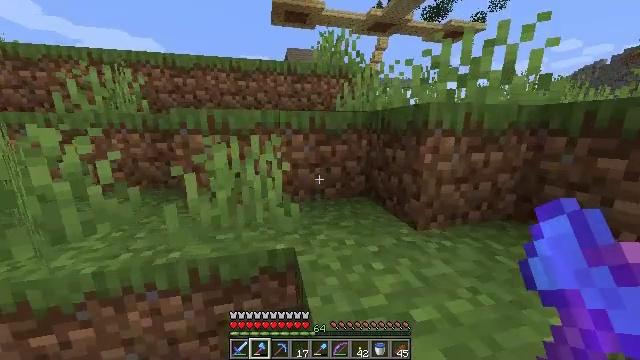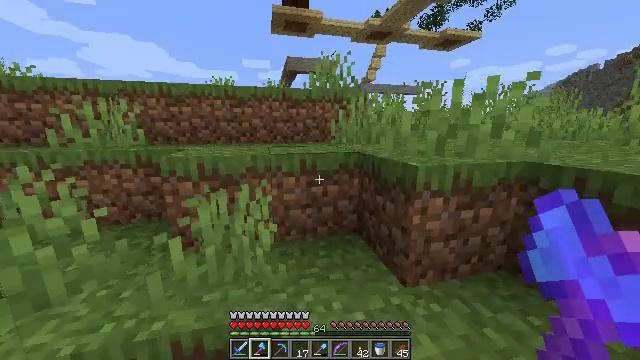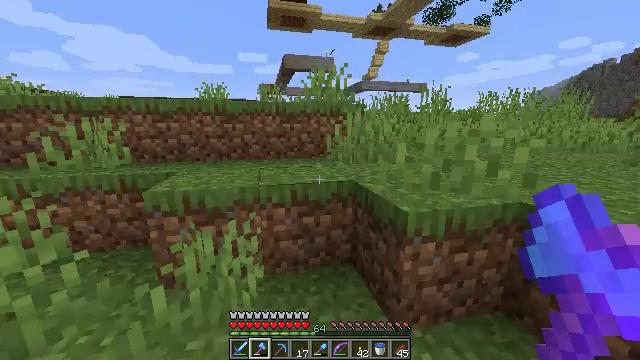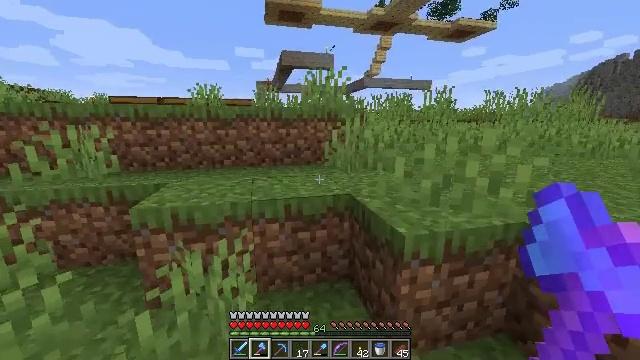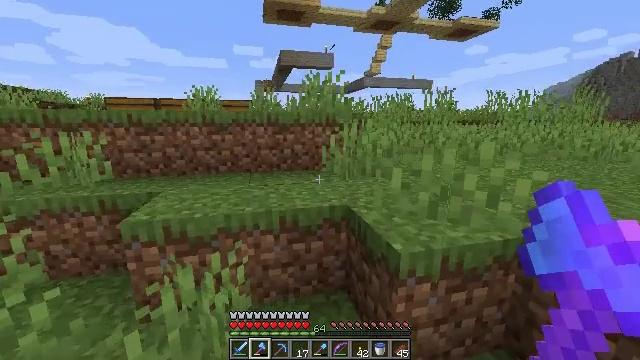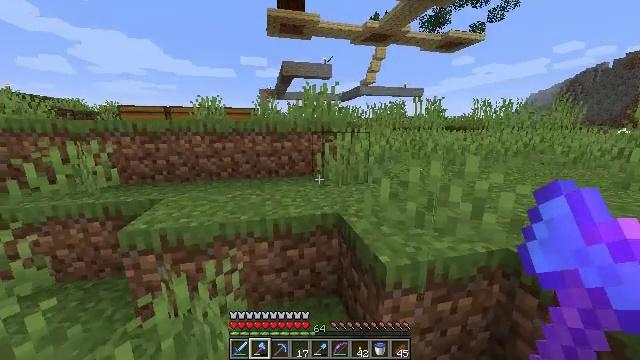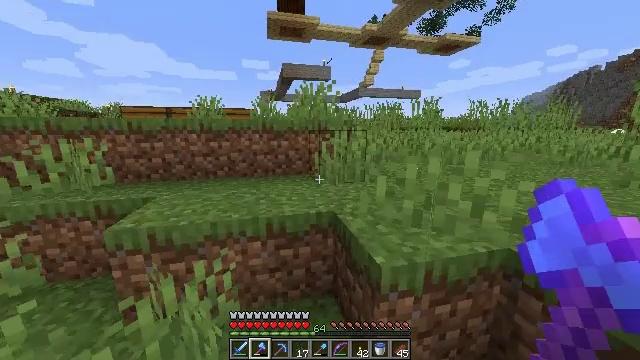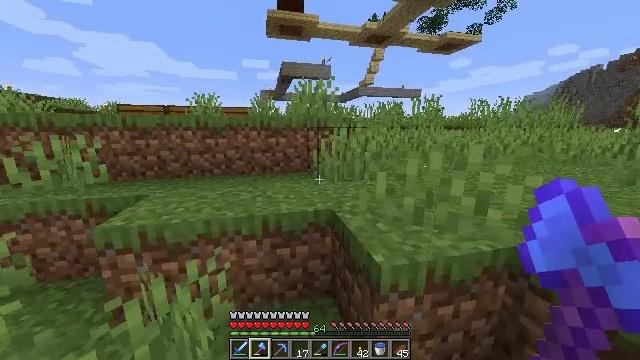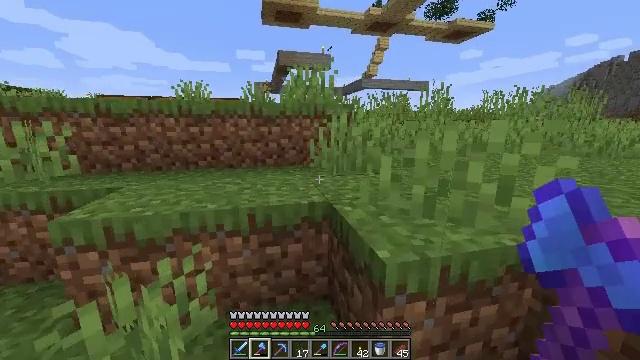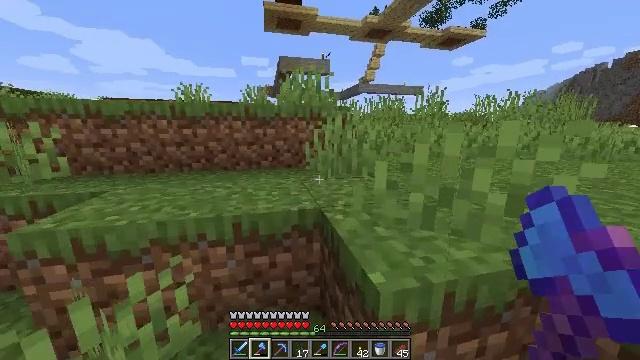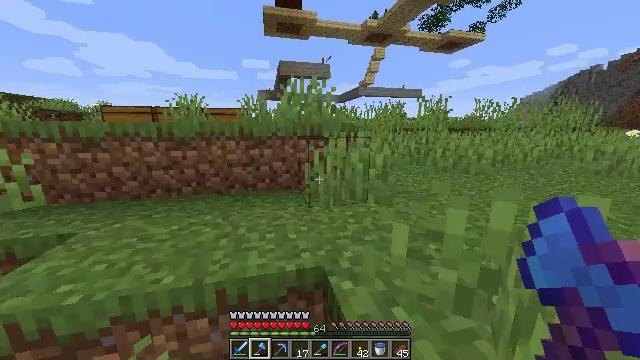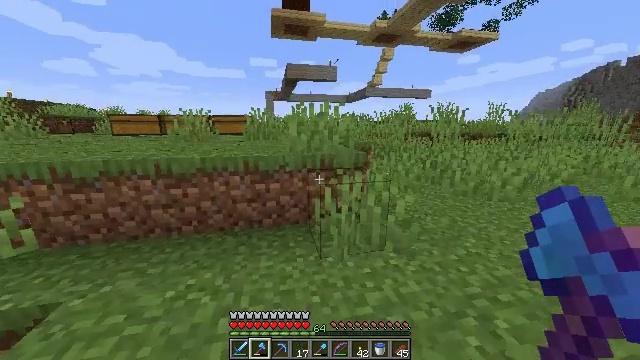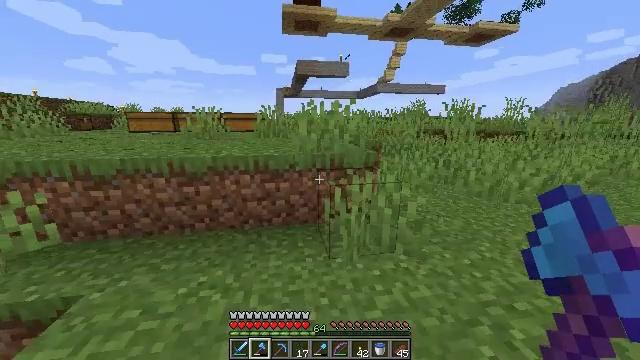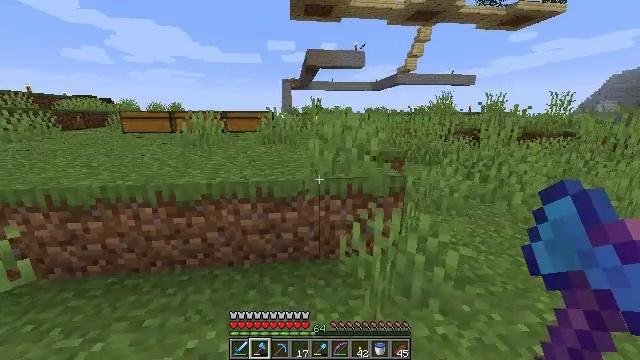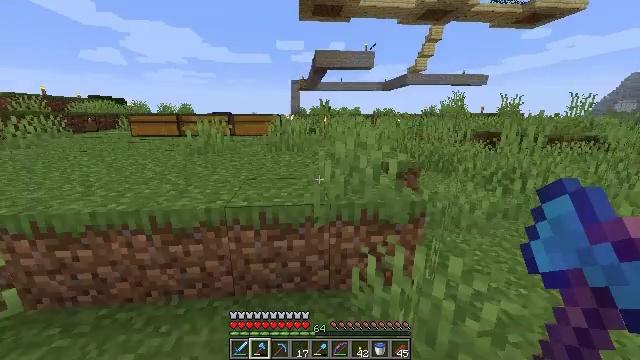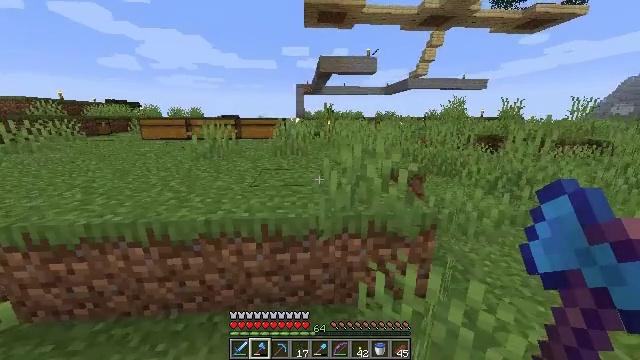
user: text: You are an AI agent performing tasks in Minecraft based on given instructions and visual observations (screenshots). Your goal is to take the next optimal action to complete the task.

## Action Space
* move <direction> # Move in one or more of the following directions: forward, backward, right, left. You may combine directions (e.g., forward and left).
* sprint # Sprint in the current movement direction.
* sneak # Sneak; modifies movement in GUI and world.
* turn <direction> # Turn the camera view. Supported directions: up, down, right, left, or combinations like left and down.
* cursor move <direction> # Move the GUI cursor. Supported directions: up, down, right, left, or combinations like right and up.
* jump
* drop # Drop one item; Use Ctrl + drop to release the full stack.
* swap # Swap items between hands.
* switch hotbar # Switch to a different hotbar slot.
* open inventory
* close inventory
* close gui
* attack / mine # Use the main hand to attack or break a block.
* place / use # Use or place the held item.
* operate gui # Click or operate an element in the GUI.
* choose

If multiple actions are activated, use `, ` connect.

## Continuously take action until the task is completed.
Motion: motion action
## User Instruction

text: Remove a diamond axe from the inventory.
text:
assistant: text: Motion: move forward, sprint, jump
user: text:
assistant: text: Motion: move forward, sprint, jump
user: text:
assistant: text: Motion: move forward, sprint, jump
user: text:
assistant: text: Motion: move forward, sprint, jump
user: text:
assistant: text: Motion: move forward, sprint, jump
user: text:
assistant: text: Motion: move forward, sprint, jump
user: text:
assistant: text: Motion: move forward, sprint, jump
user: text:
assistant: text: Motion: move forward, sprint, jump
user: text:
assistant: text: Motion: move forward, sprint, jump
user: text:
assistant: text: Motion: move forward, sprint, jump
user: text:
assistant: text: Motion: move forward, sprint, turn left, jump
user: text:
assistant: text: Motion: move forward, sprint, turn left, jump
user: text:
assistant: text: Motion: move forward, sprint, turn left, jump
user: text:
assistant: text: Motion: move forward, sprint, turn left, jump
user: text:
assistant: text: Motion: move forward, sprint, jump
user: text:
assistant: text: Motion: move forward, sprint, turn left, jump
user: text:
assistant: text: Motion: move forward, sprint, jump
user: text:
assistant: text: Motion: move forward, sprint, turn left, jump
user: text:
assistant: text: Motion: move forward, sprint, turn left, jump
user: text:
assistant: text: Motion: move forward, sprint, turn left, jump
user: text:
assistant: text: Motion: move forward, sprint, turn left, jump
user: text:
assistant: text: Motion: move forward, sprint, jump
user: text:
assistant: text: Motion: move forward, sprint, jump
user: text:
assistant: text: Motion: move forward, sprint, jump
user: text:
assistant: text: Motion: move forward, sprint, turn up
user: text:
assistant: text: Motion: move forward, sprint, turn right
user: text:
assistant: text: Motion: move forward, sprint
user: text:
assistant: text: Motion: move forward, sprint
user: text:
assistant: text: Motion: move forward
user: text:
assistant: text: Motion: no_op